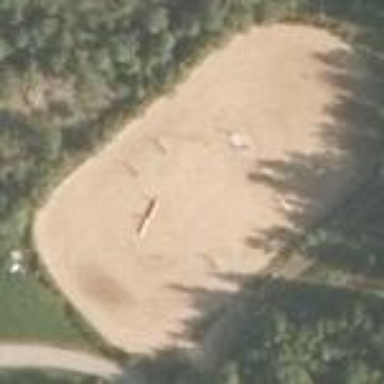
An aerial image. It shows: Equestrian pitch with sand surface.